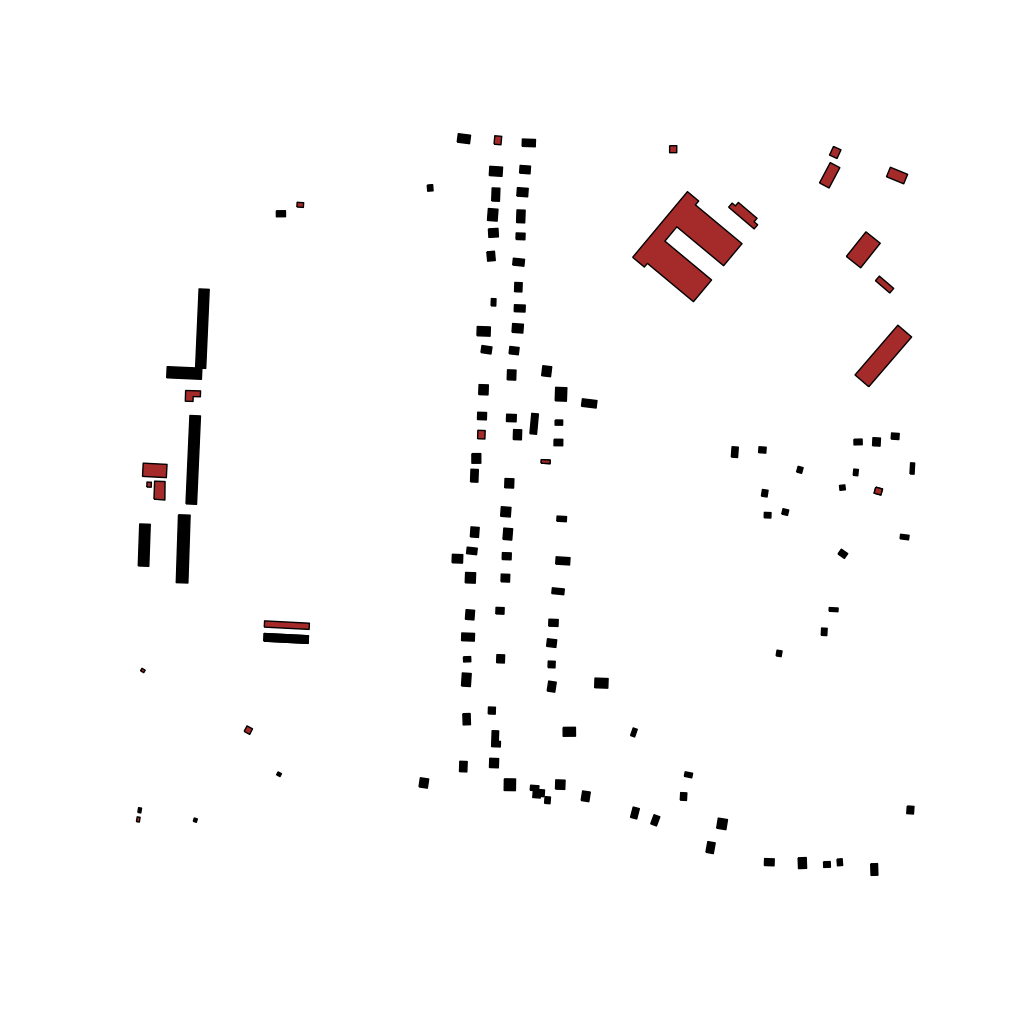
Tags: overhead vector_map, industrial, recreation, residential, modern, soviet, individual_rise, low_rise, density_2, Building, Facility, 1.0 km²